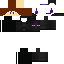
A male human skin with dark skin, wearing brown long hair dressed in a black hoodie and black pants, featuring a closed mouth.